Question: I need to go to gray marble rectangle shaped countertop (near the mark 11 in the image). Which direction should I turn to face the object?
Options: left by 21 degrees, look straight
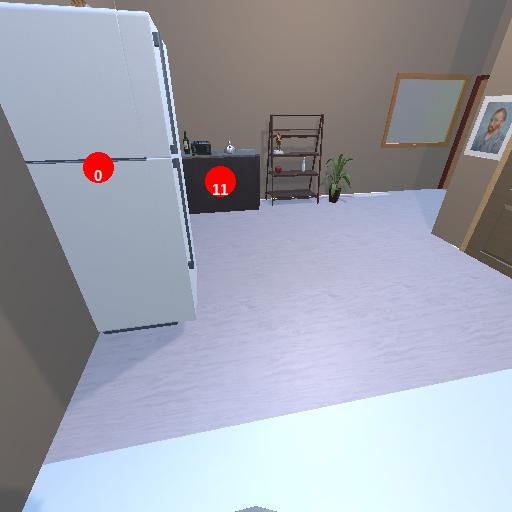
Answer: left by 21 degrees